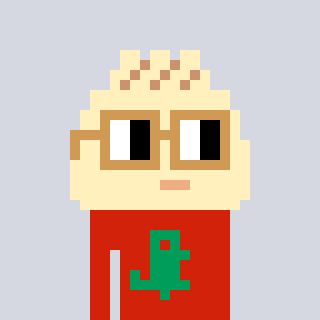
a pixel art character with square brown glasses, a porkbao-shaped head and a red-colored body on a cool background